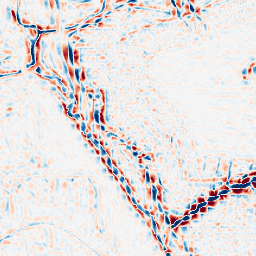
Category: wavelet
Decomposition family: wavelet_biorthogonal
Decomposition parameters: wavelet: bior2.4
level: 3
Upsampling method: cubic_catmull_rom
Upsampling parameters: scale: 2
Upsampling scale: 2